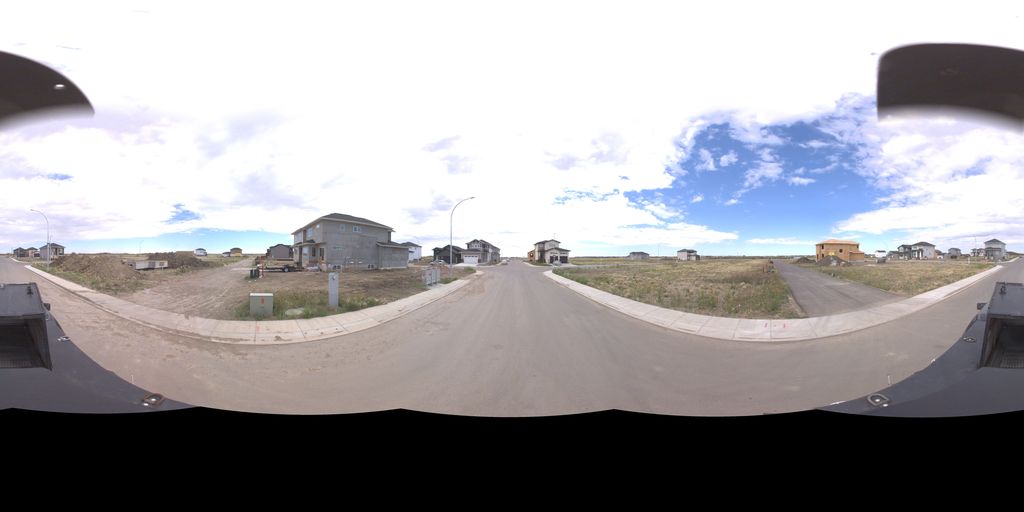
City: saskatoon